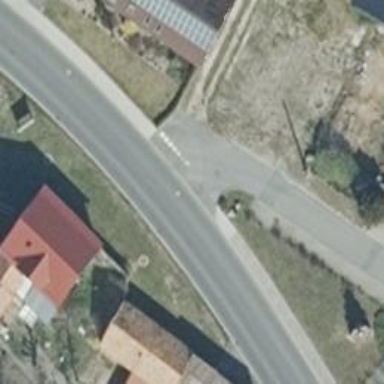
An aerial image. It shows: Smooth asphalt road in residential area.